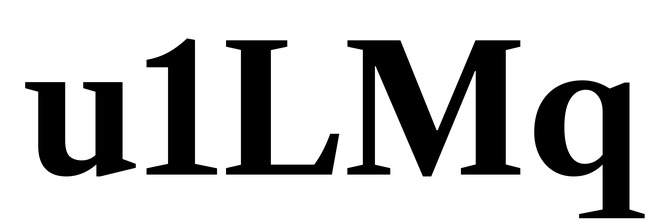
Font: LibreCaslonText_Bold